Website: ulta-beauty
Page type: account-selection
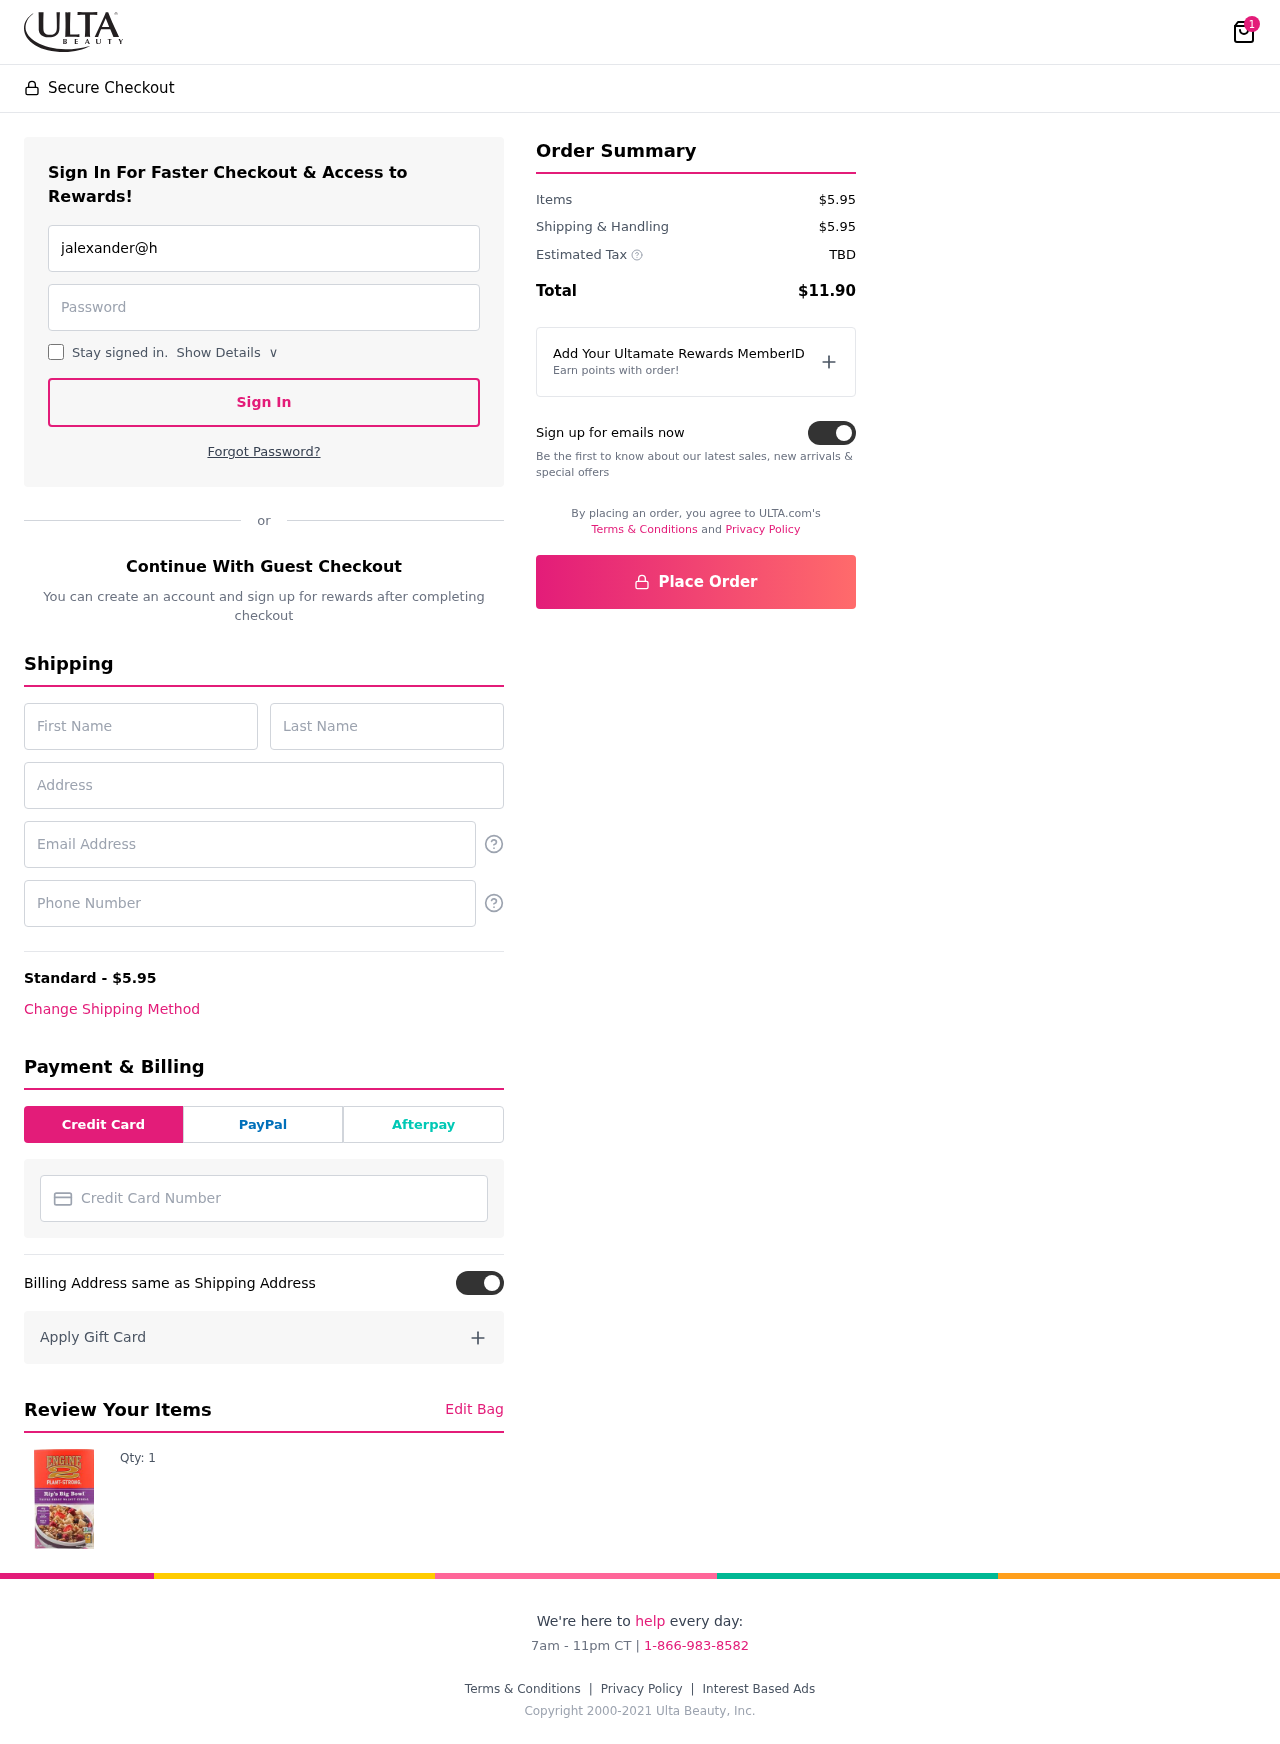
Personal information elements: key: PII_CARD_NUMBER
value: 4419 2822 9190 0992
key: PII_EMAIL
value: jalexander@hotmail.com
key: PII_EMAIL2
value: jalexander@hotmail.com
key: PII_FIRSTNAME
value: Jonathan
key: PII_LASTNAME
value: Alexander
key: PII_PHONE
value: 4207216762
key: PII_STREET
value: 887 Conley Underpass
Product elements: key: PRODUCT1_QUANTITY
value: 1
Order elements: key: ORDER_NUM_ITEMS
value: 1
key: ORDER_SHIPPING_COST
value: $5.95
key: ORDER_SUBTOTAL
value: $5.95
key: ORDER_TAX
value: TBD
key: ORDER_TOTAL
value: $11.90